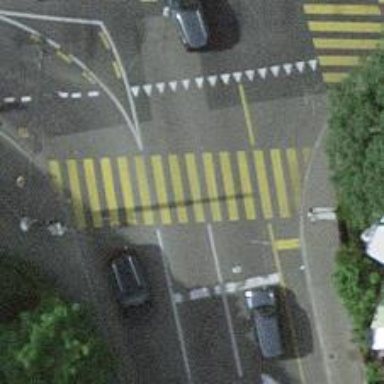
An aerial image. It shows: Asphalt footway with crossing controlled by traffic signals.